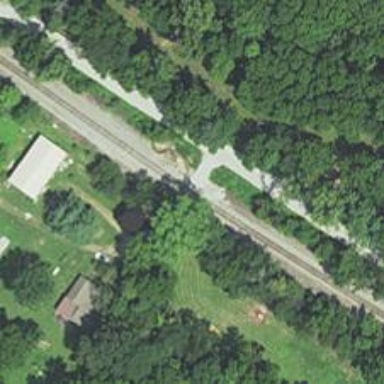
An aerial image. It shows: Railway track.